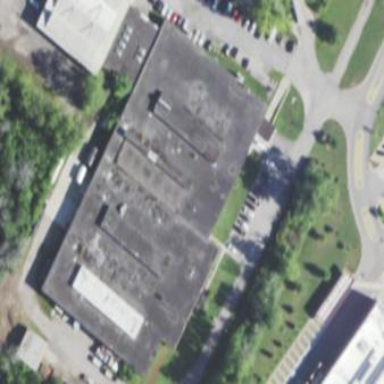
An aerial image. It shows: Commercial building.